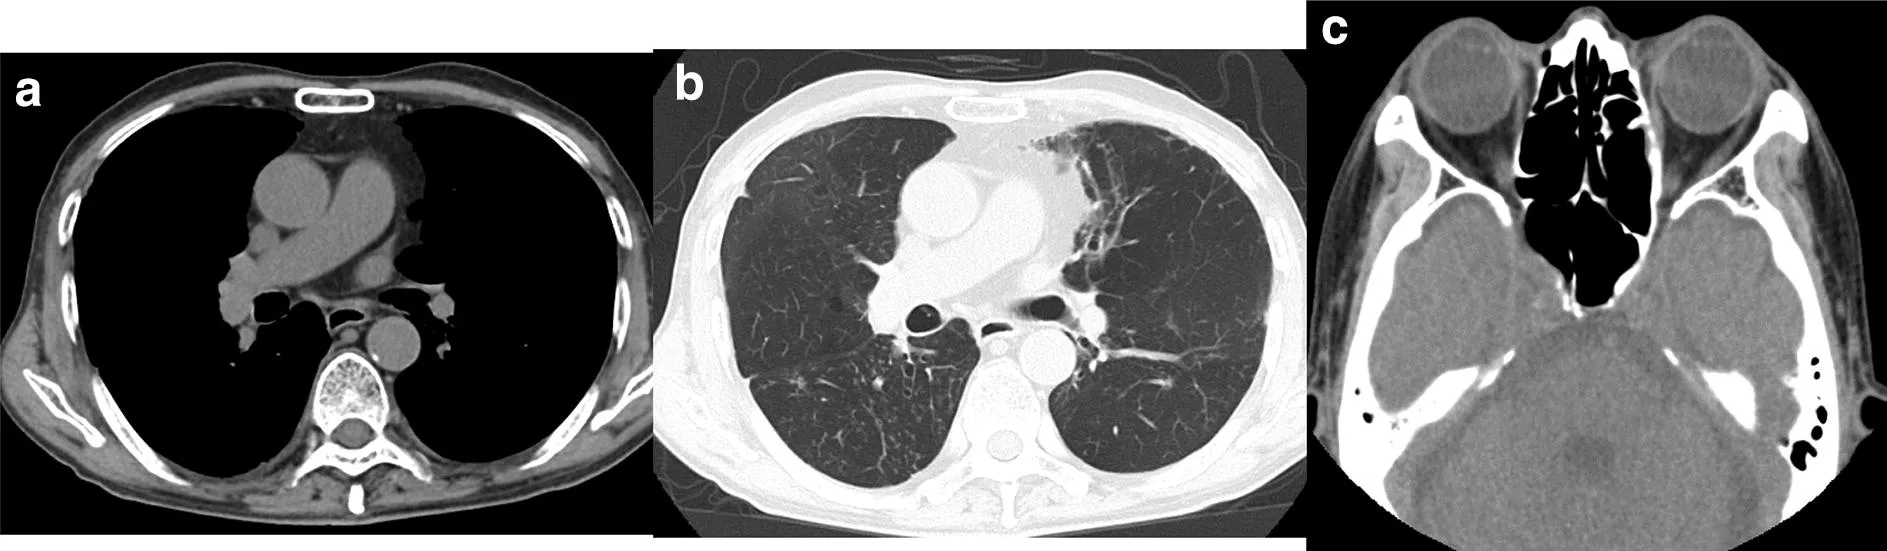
A-c Computed tomography scan of the lung and paranasal sinuses showing apparent amelioration with treatment.
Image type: radiology (ct)